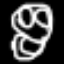
Label: frog